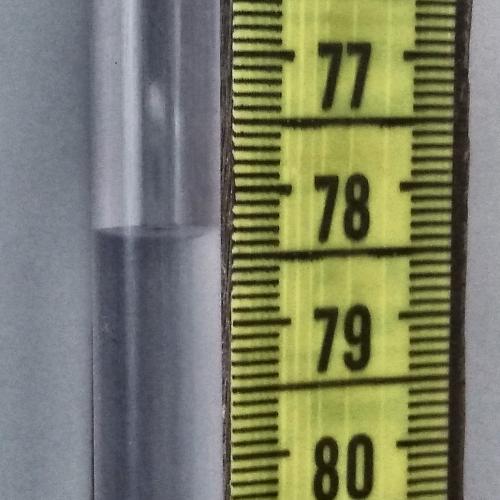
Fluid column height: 78.3 cm